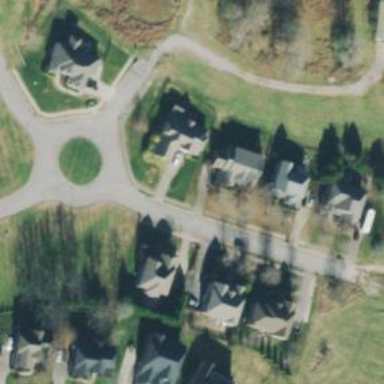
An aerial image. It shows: Residential road with asphalt surface and sidewalk on the left.